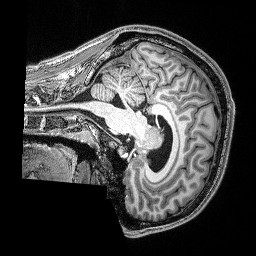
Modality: T1w
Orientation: sagittal